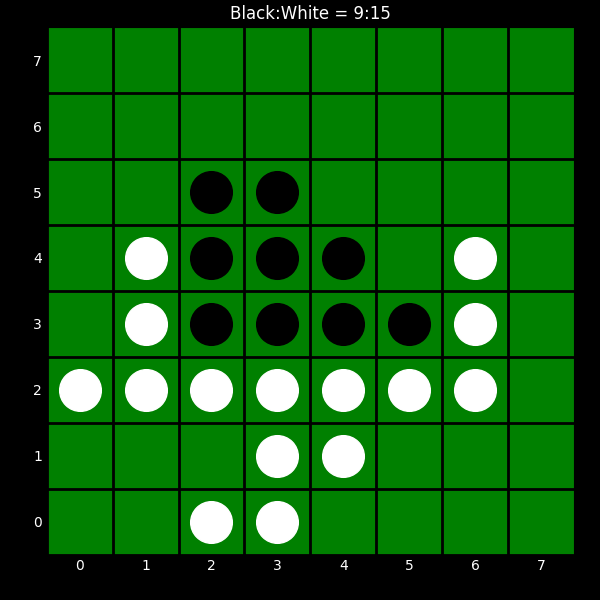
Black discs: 9
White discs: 15